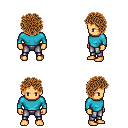
a pixel art fantasy rpg character, male body template, human, tanned skin, teal long-sleeve shirt, metal pants, brown curly afro hairstyle, four views (front, back, left, right), 2x2 character sprite sheet, small pixel art, hard edges, no anti-aliasing